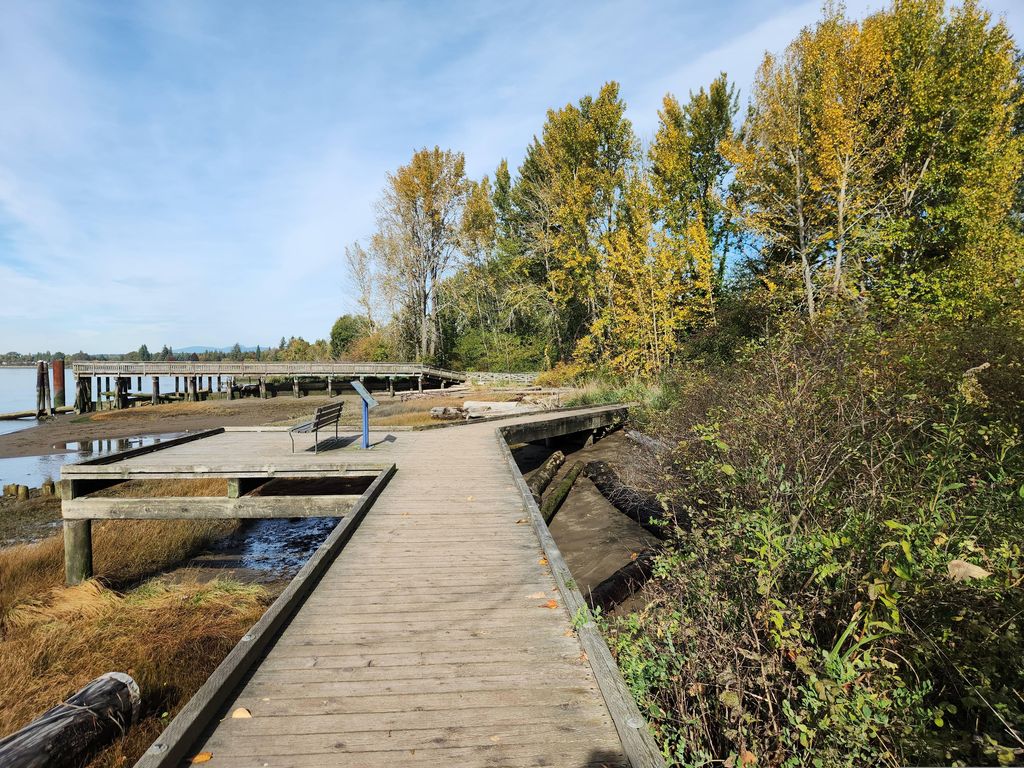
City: vancouver